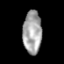
Tissue: prostate
Cell type: B cells
Senescence score: 0.8061
Nuclear area (px): 787
Mean DAPI intensity: 165.421